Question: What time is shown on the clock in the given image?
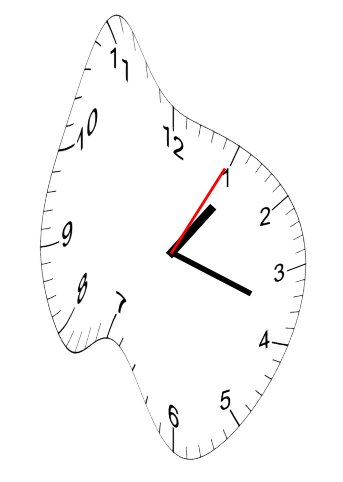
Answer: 01:18:05